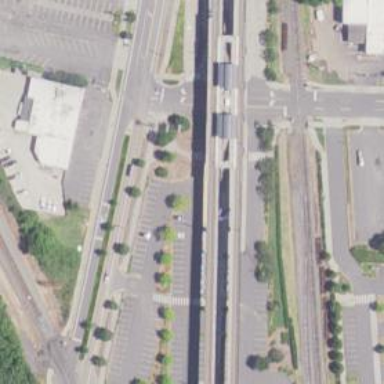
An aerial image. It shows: Bridge for light rail electrified with contact line.